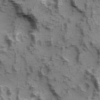
Label: not_dusty